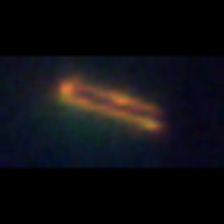
Taxon: Pennate
Group: Diatoms